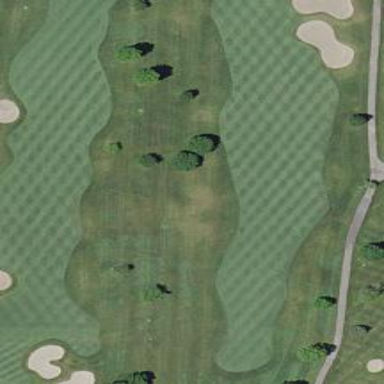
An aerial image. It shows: Golf fairway surrounded by grass.